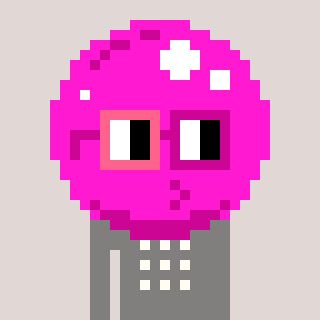
a pixel art character with square pink and red glasses, a bubblegum-shaped head and a bluegrey-colored body on a warm background